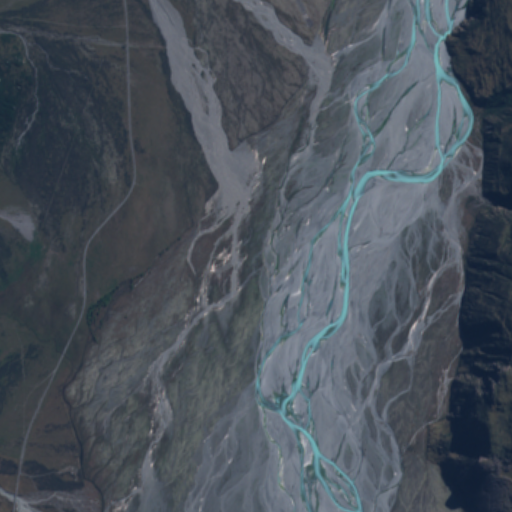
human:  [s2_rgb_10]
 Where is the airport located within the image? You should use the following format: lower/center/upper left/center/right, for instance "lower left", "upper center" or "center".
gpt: The airport is located in the upper center of the image.
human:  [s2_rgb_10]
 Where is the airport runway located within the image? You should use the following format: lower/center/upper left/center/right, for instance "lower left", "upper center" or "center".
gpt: The airport runway is located in the upper center of the image.
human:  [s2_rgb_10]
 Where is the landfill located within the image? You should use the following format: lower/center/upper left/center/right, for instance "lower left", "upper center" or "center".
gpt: The landfill is located in the lower left of the image.
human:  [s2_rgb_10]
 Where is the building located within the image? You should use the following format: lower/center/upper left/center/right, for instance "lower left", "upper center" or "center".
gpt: There is no building in the image.